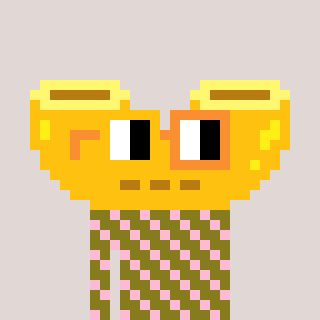
a pixel art character with square yellow and orange glasses, a macaroni-shaped head and a gunk-colored body on a warm background